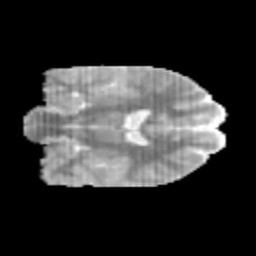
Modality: MD
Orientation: coronal
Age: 10
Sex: male
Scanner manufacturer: siemens
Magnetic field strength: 3 T
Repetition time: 3.8 s
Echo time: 0.07 s